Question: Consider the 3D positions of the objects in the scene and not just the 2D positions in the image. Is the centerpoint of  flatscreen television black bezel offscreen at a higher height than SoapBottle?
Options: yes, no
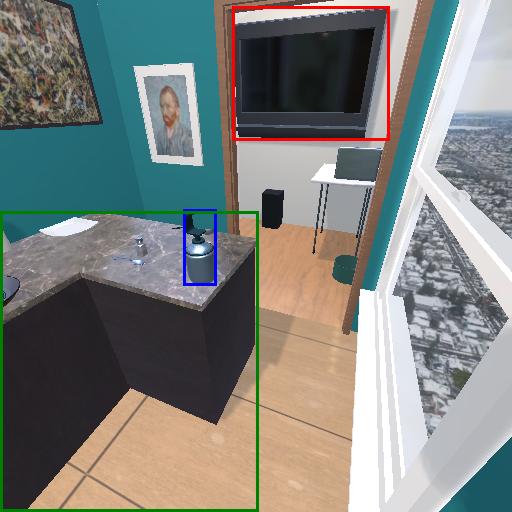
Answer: yes